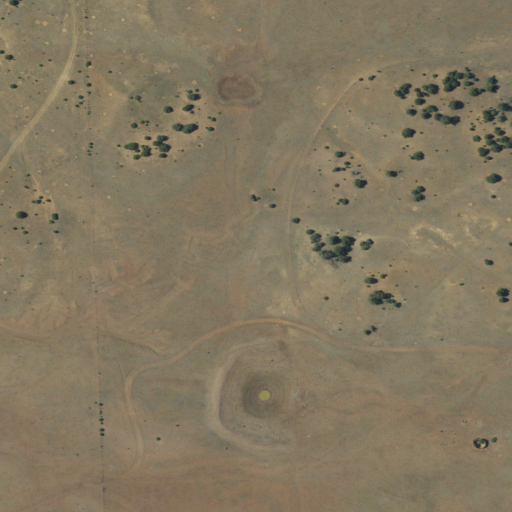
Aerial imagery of valley in New Mexico named Jerry Canyon containing only shrub